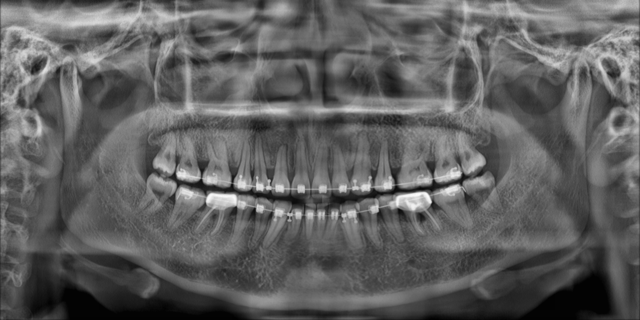
adult